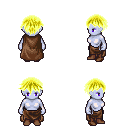
a pixel art fantasy rpg character, female body template, dark elf, purple skin, brown cape, robe skirt, gold short bangs hairstyle, brown shoes, four views (front, back, left, right), 2x2 character sprite sheet, small pixel art, hard edges, no anti-aliasing